Question: I am having trouble getting the text centered in the middle of the cell, the single lines are fine but the double lines do not get in the center of the cell :

I have a simpler version on <URL> of my code but with all the css that I use.
When I remove the plan-list-view-table class (for the FIXED header) the vertical align works, but I cant get around the display:block without breaking the fixed header.
The code that is breaking the vertical align in particular:
'''
#plan-list-view-table tr:after { /* clearing float */
content: ' ';
display: block;
clear: both;
}
'''
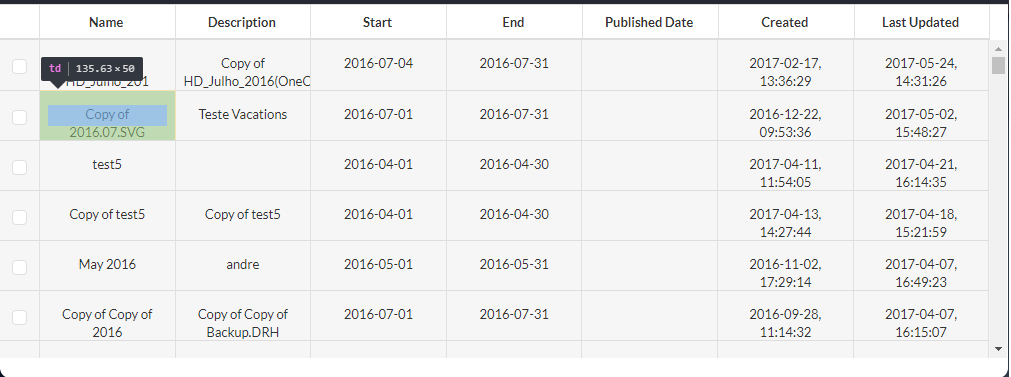
Answer: You can use 'flexbox' properties on the 'td'
'''
#plan-list-view-table thead,
#plan-list-view-table tbody,
#plan-list-view-table tfoot,
#plan-list-view-table tr,
#plan-list-view-table th,
#plan-list-view-table td {
display: block;
}
#plan-list-view-table thead tr,
#plan-list-view-table tfoot tr {
/* fallback */
width: 97%;
/* minus scroll bar width */
width: -webkit-calc(100% - 16px);
width: -moz-calc(100% - 16px);
width: calc(100% - 16px);
}
#plan-list-view-table tr:after {
/* clearing float */
content: ' ';
display: block;
/*visibility: hidden;*/
clear: both;
}
.table-responsive>.table>tbody>tr>td {
vertical-align: middle;
}
#plan-list-view-table tbody {
height: 65vh;
}
#plan-list-view-table tbody td,
#plan-list-view-table thead th,
#plan-list-view-table tfoot td {
width: 16.70%;
float: left;
}
#plan-list-view-table tbody td {
/* height: 50px; */
}
#plan-list-view-table thead th {
height: 35px;
}
/* Every odd column has a light grey color */
#table-body tr {
background-color: rgba(224, 224, 224, 0.3);
}
/* Hover on plan entry */
#table-body tr:hover {
background-color: rgba(233, 233, 234, 1);
cursor: pointer;
}
/* Green checkbox for "Published" column */
#table-body tr td.green {
color: green;
}
/* Red checkbox for "Published" column (Not working)*/
#table-body tr td.fade {
color: red;
}
/* Right delimiter between plans in the plan list*/
#table-head-data tr th,
#table-body tr td {
border-right: thin solid rgb(224, 224, 224);
background: transparent;
vertical-align: middle;
}
.table-responsive>.table>tbody>tr>td {
vertical-align: middle;
}
.table-responsive {
overflow: auto;
/*margin-bottom:20px;*/
}
.table {
border-left: 0px;
width: 100%;
table-layout: fixed;
text-align: center;
font-family: 'Lato', sans-serif;
}
.planListItem td {
display: flex !important;
justify-content: center;
align-items: center;
height: 50px;
}
'''
'''
<div class="table-responsive" id="table-res">
<table class="table" id="plan-list-view-table">
<thead id="table-head-data">
<tr>
<th> Name <span class="glyphicon"></span></th>
<th> Description <span class="glyphicon"></span></th>
<th> Start <span class="glyphicon"></span></th>
<th> End <span class="glyphicon"></span></th>
<th> Published Date <span class="glyphicon"></span></th>
</tr>
</thead>
<tbody id="table-body" #plantable>
<tr class="planListItem">
<td style="overflow: hidden;">Test</td>
<td style="overflow: hidden;">TestDoubleLine TestDoubleLine TestDoubleLine</td>
<td style="overflow: hidden;">3 TestDoubleLine oubleLine</td>
<td style="overflow: hidden;">4</td>
<td style="overflow: hidden;">5</td>
</tr>
</tbody>
</table>
</div>
'''